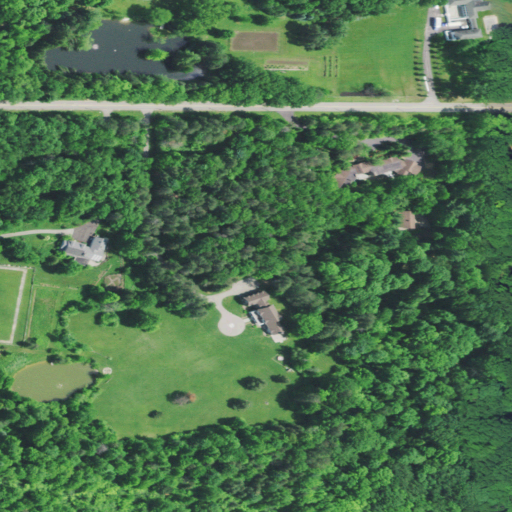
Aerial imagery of mountain in Ohio named Orange Hill containing deciduous forest, open development, low intensity development, mixed forest, pasture, and medium intensity development